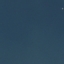
Land use / land cover class: SeaLake